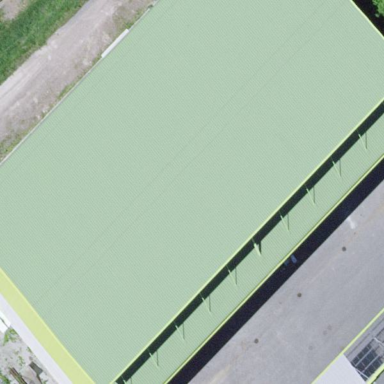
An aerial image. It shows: View of roof of building.